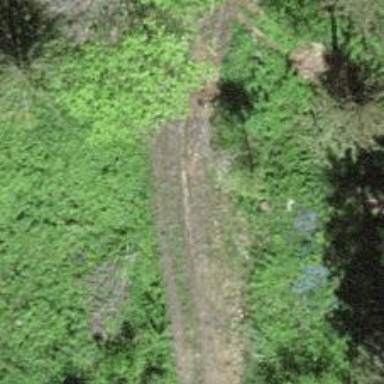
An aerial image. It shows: Track with very rough surface.